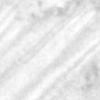
Label: change